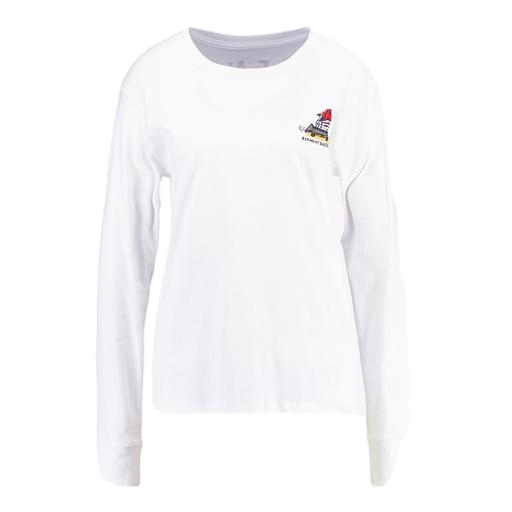
ls tee, long-sleeve tee, longsleeve t-shirt, white background